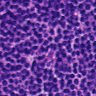
Metastatic tissue present: no